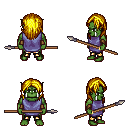
a pixel art fantasy rpg character, male body template, orc, green skin, chain tabard jacket, gold greaves, blonde long hairstyle, leather bracers, spear, four views (front, back, left, right), 2x2 character sprite sheet, small pixel art, hard edges, no anti-aliasing